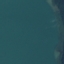
Land use / land cover: SeaLake